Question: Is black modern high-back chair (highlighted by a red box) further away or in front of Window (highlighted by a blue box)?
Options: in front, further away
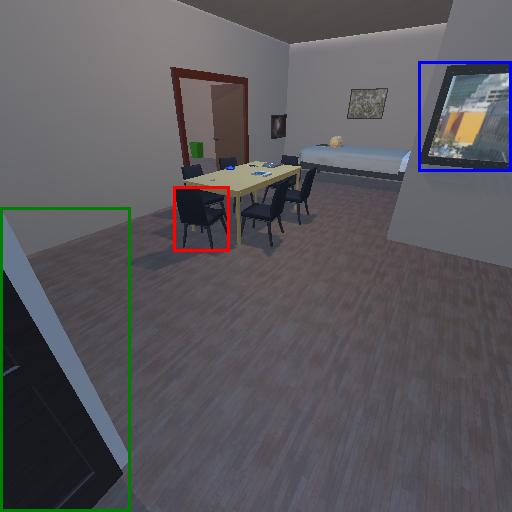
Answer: in front